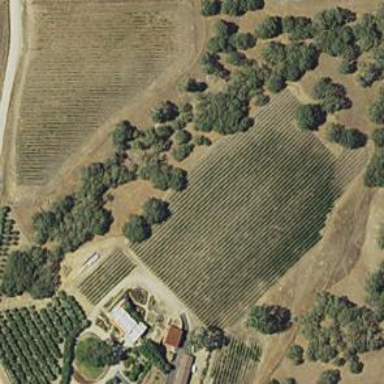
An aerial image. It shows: Vineyard growing grapes.